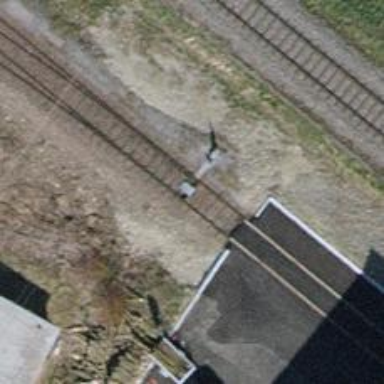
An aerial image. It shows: Single-track spur railway line.